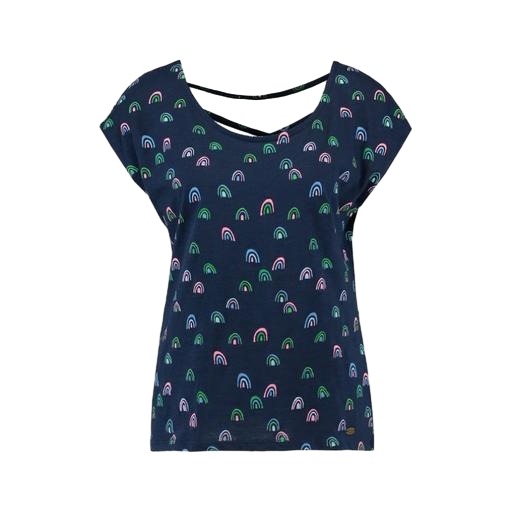
blue plus size printed t-shirt only macy, multicolor dp curve navy tee, blue printed contrast t-shirt only macy, white background